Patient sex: M
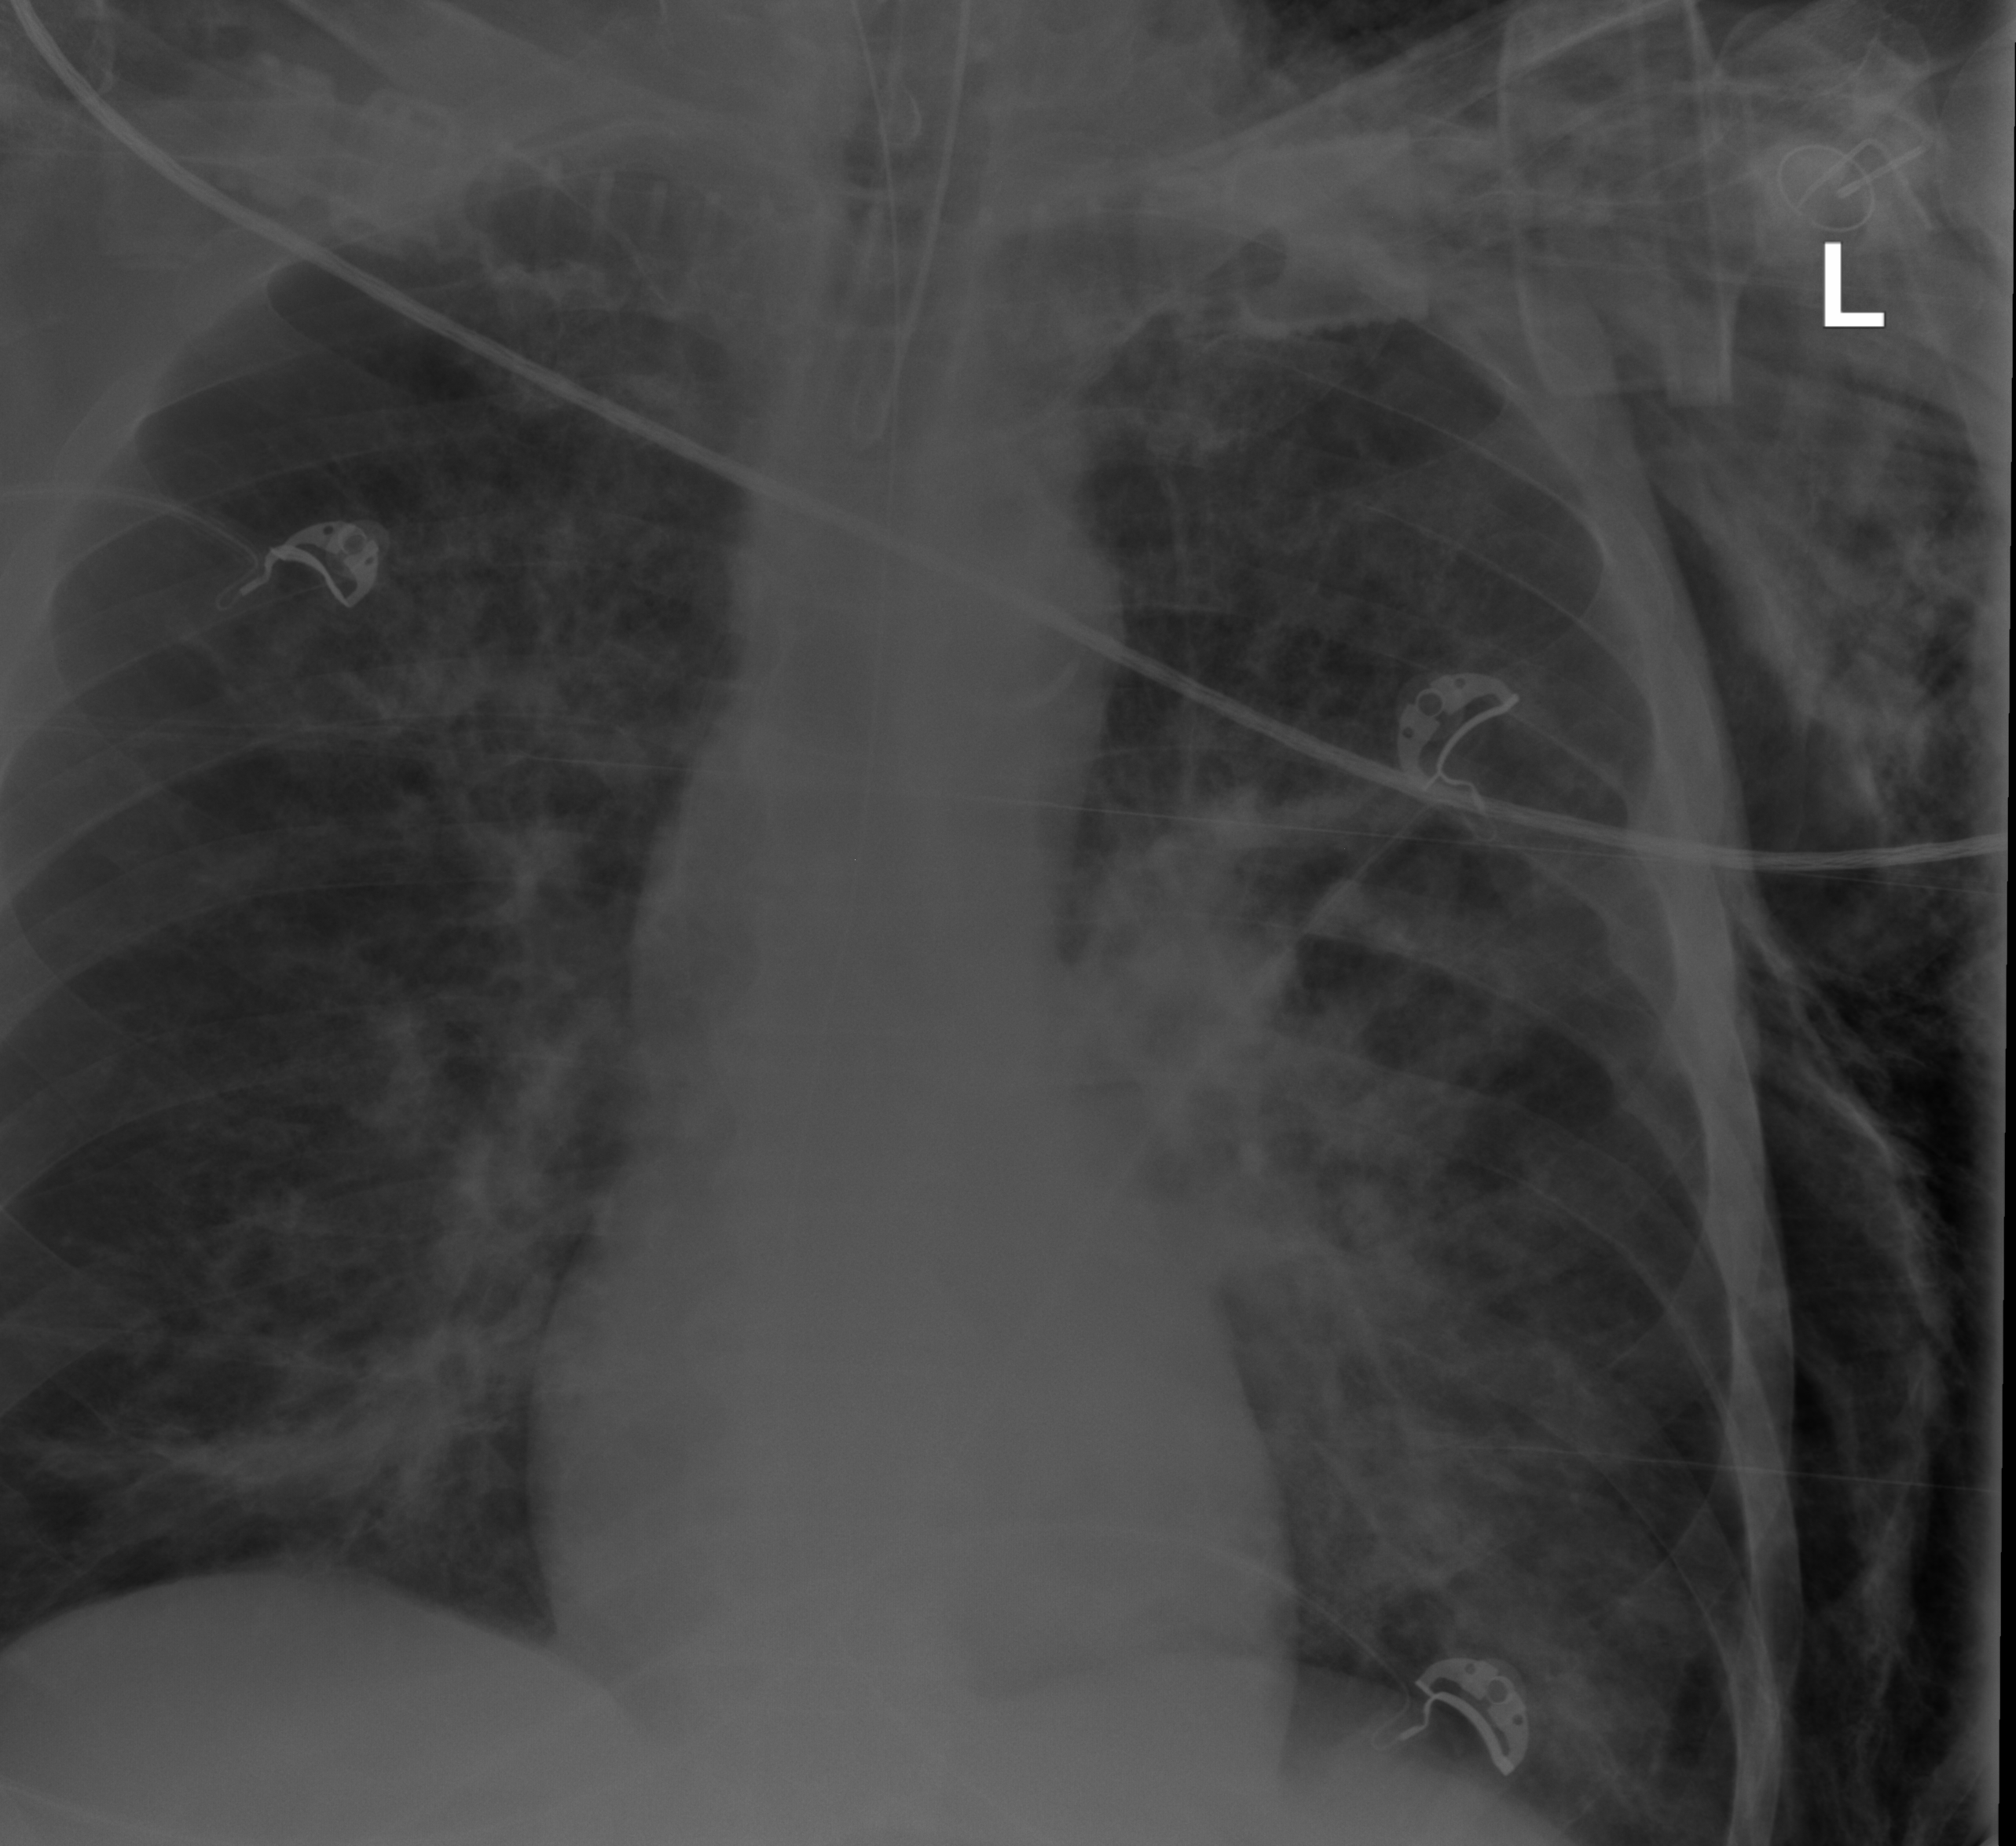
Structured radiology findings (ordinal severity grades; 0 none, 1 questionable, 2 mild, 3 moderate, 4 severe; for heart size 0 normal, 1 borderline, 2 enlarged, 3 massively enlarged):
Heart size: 0
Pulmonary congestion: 0
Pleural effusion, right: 0
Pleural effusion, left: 0
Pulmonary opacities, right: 0
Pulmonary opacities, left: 2
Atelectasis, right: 2
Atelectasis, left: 2